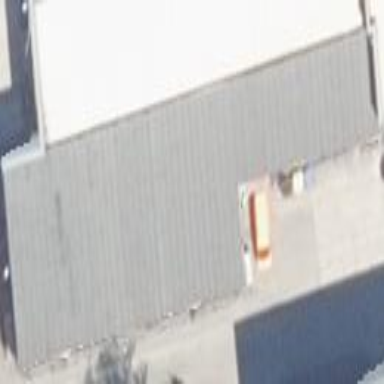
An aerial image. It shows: Commercial building.